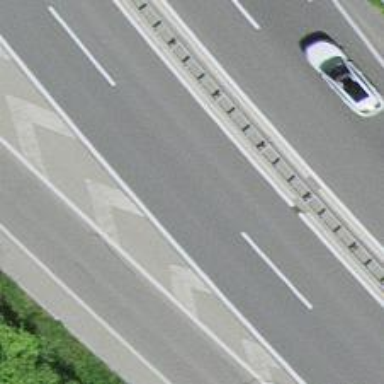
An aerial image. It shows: View of motorway.